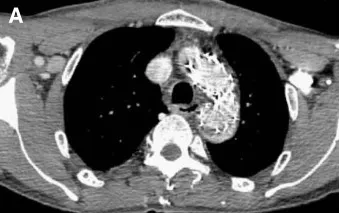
CTA demonstrated aortic arch aneurysm sac with thrombosis and a small endoleak, and patent carotid to carotid bypass in one week follow-up (A, B).
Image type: radiology (ct)